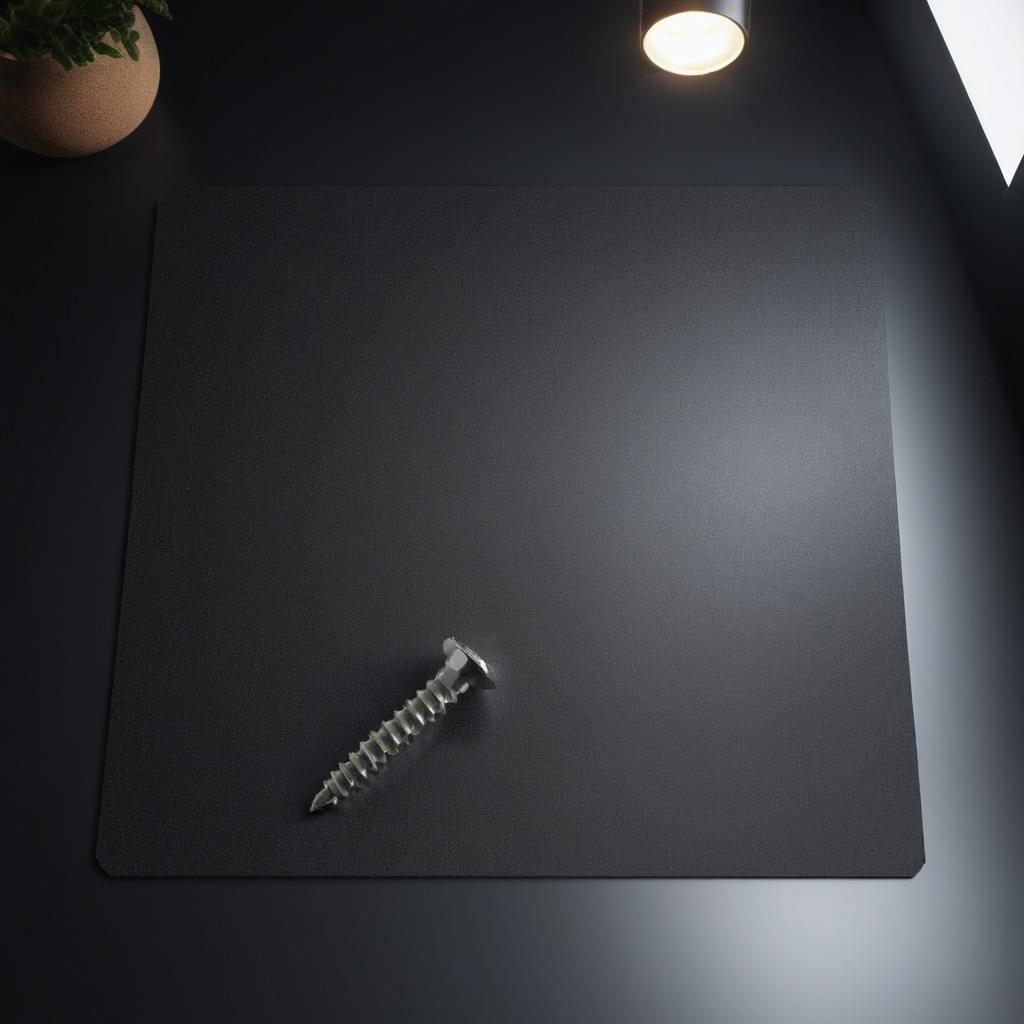
A metal screw lying on the clean granite tabletop covered with a black rubber mat inside a workshop under bright overhead lighting crisp shadows high clarity worn but beneath the mat